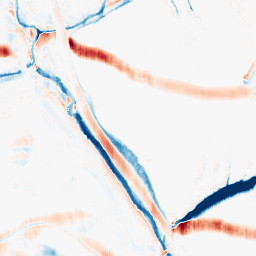
Category: morphological
Decomposition family: morphological_rect
Decomposition parameters: operation: average
width: 5
height: 20
Upsampling method: quadratic
Upsampling parameters: scale: 2
Upsampling scale: 2